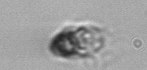
Label: Mesodinium